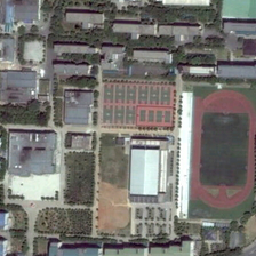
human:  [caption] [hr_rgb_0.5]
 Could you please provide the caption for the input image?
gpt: There are some buildings and green trees near the school playground.

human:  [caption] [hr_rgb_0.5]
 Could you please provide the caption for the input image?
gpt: Some buildings and green trees are close to the playground of a school.

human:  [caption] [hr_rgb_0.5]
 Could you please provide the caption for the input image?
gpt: Some buildings and green trees are near the school playground.

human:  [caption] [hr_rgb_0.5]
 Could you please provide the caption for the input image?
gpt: Some green buildings and trees near the school playground.

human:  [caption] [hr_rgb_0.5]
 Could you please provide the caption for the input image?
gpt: Some buildings and green trees are close to the school playground.